Interaction volume radius: 10 \u00c5
Interaction volume height: 20 \u00c5
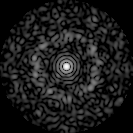
Disorder parameter: 0.8317